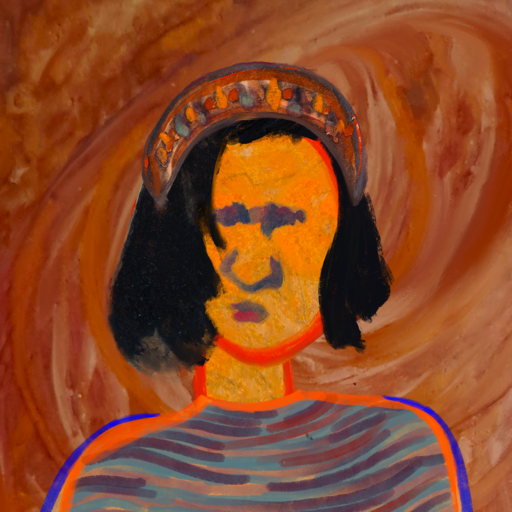
Background: Pious_Lady, Head And Neck Front: Sisters, Face Front: In_The_Sun, Bust: Experience, Hair Front: Mosgoul, Head Accessory: Hypocrite, Second Necklace: Blank, Necklace: Blank, Baby: Blank